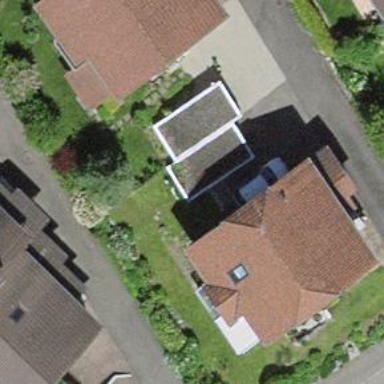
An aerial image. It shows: Group of garages.